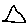
Label: triangle